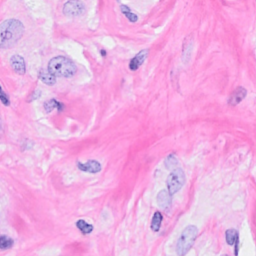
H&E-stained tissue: Breast